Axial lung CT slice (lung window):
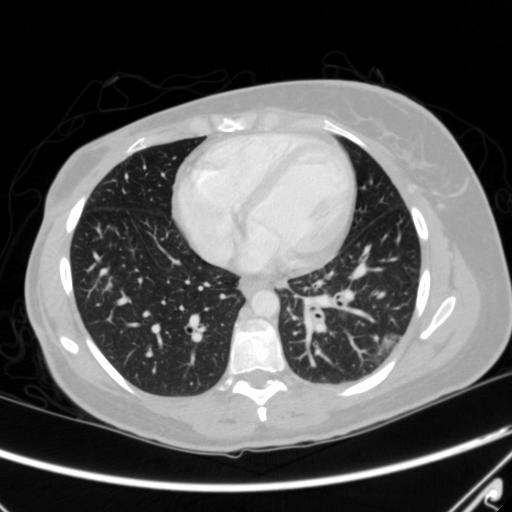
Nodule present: no